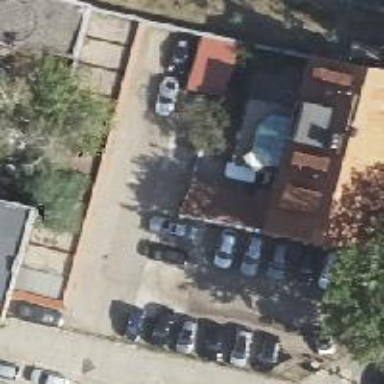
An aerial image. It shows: Retail area with car shop.